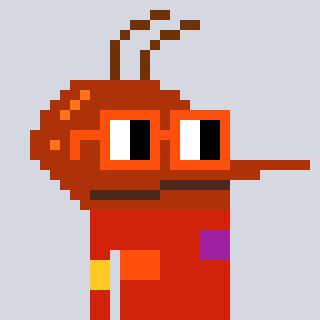
a pixel art character with square orange glasses, a mosquito-shaped head and a red-colored body on a cool background